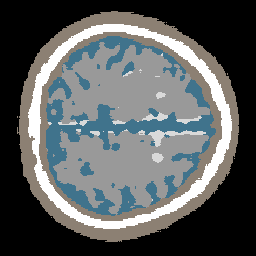
Label: no_lesion